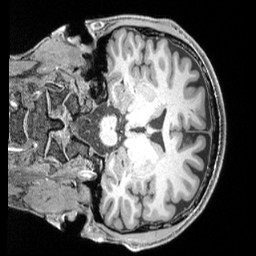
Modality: T1w
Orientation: coronal
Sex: male
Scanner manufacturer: siemens
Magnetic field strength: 3 T
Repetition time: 2.4 s
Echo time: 0.00224 s